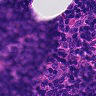
Metastatic tissue present: no